Question: The site looks horrible because the search area and the menu are not in the same line. Can anyone please guide me how I can make this search area inline with the menu? Please guide. Thanks.
My site: <URL>
'''
<header id="branding" role="banner">
<div class="header-wrapper">
<a href="<?php home_url(); ?>"><img style="width:750px;" src="http://www.amp.com.pk/wp-content/uploads/2014/12/headeramp.png"></a>
<hgroup>
<h1 onClick="location.href='<?php echo esc_url( home_url( '/' ) ); ?>'" id="site-title"><span><?php bloginfo( 'name' ); ?></h1>
<h2 id="site-description">Adnan Malik Productions</h2>
<h2 id="site-description"><?php bloginfo( 'description' ); ?></h2>
</hgroup>
<?php
// Has the text been hidden?
if ( 'blank' == get_header_textcolor() ) :
?>
<div class="only-search<?php if ( ! empty( $header_image ) ) : ?> with-image<?php endif; ?>">
<?php get_search_form(); ?>
</div>
<?php
else :
?>
<?php get_search_form(); ?>
<?php endif; ?>
<nav id="access" role="navigation">
<?php /* Allow screen readers / text browsers to skip the navigation menu and get right to the good stuff. */ ?>
<div class="skip-link"><a class="assistive-text" href="#content" title="<?php esc_attr_e( 'Skip to primary content', 'twentyeleven' ); ?>"><?php _e( 'Skip to primary content', 'twentyeleven' ); ?></a></div>
<div class="skip-link"><a class="assistive-text" href="#secondary" title="<?php esc_attr_e( 'Skip to secondary content', 'twentyeleven' ); ?>"><?php _e( 'Skip to secondary content', 'twentyeleven' ); ?></a></div>
<?php /* Our navigation menu. If one isn't filled out, wp_nav_menu falls back to wp_page_menu. The menu assiged to the primary position is the one used. If none is assigned, the menu with the lowest ID is used. */ ?>
<?php wp_nav_menu( array( 'theme_location' => 'primary' ) ); ?>
</nav><!-- #access -->
</div>
</header><!-- #branding -->
'''

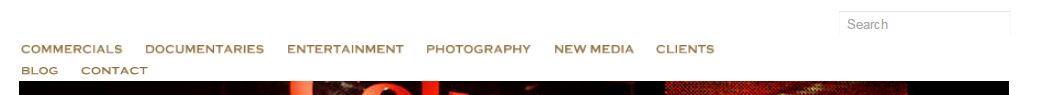
Answer:
Remove 'position:absolute' from '.only-search'
Set 'margin-top:0' to '#branding #s'
Set 'position: relative' to '#access' and place inside the search element.
Now, give:
'''
div.only-search {
position: absolute;
top: 0;
right: 0
}
'''
Or set:
'''
#searchform #s {
position: relative;
top: 20px;
}
'''